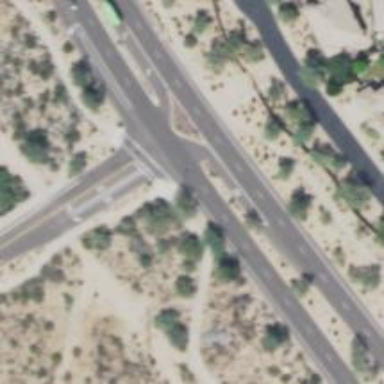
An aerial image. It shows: Solid stop line on the road marking.